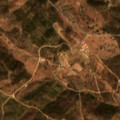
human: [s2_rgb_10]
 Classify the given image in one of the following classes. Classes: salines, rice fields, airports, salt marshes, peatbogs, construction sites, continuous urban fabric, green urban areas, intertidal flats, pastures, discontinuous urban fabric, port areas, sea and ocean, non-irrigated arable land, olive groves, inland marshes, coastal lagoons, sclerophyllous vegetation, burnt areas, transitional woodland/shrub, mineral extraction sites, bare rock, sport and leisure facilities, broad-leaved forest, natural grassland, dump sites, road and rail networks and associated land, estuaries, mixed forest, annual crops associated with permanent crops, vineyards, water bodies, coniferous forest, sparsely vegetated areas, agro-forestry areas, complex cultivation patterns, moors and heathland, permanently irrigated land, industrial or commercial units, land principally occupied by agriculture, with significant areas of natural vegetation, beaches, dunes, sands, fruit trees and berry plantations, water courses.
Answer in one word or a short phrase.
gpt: land principally occupied by agriculture, with significant areas of natural vegetation, agro-forestry areas, transitional woodland/shrub